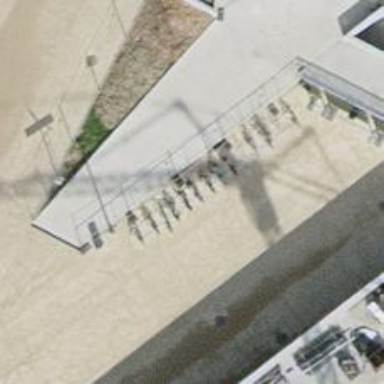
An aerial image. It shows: Building designated for bicycle parking.